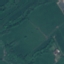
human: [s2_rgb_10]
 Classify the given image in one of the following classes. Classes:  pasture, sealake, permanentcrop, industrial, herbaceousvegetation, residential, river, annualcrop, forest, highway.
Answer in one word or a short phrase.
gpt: Pasture